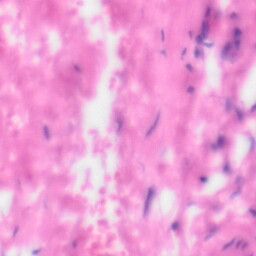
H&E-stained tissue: Kidney